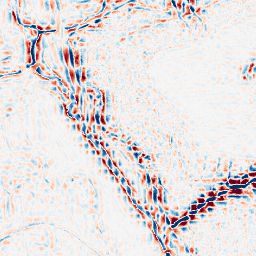
Category: wavelet
Decomposition family: wavelet_reverse_biorthogonal
Decomposition parameters: wavelet: rbio5.5
level: 3
Upsampling method: regularized
Upsampling parameters: scale: 2
lambda_reg: 0.01
Upsampling scale: 2